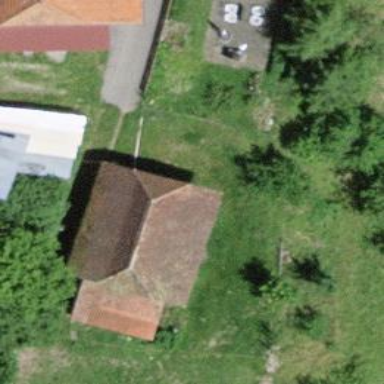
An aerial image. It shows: Barn.